Question: I've looked at a few solutions online but can't find any that seems to work.

This is what it looks like at the moment. I want the text to be centered with the center of the image.
Html code:
'''
<div id="header">
<ul>
<li><a class="no" href="index.html"><img src="images/miniLogo.png"/></a></li>
<li><a class="active" href="index.html">HOME</a></li>
<li><a href="product.html">PRODUCTS</a></li>
<li><a href="contact.html">ORDER</a></li>
<li><a href="about.html">ABOUT US</a></li>
<li><a href="contact.html">CONTACT US</a></li>
</ul>
</div>
'''
Css:
'''
#header {
background-color:#565656;
color:white;
text-align:center;
height:10%;
}
#header ul {
list-style-type: none;
margin: 0;
padding: 0;
overflow: hidden;
text-align:center;
vertical-align: middle;
}
#header li {
display:inline;
}
#header li a {
display: inline-block;
color: white;
text-align: center;
padding: 14px 16px;
text-decoration: none;
}
#header li a:hover {
background-color: #111;
}
'''
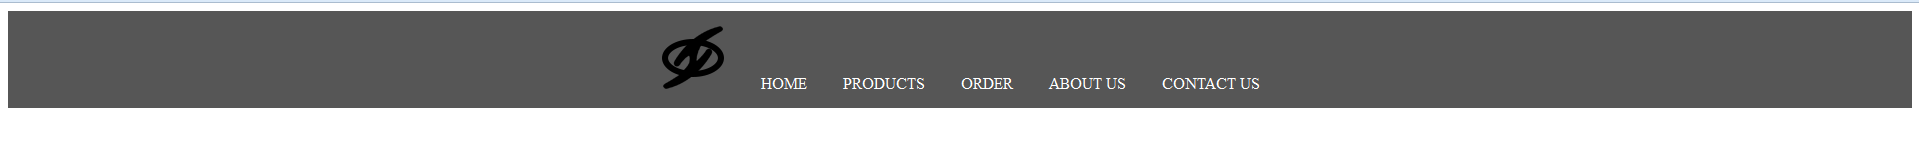
Answer: Add 'vertical-align: middle;' to the '#header li a' rule
'''
#header li a {
display: inline-block;
color: white;
text-align: center;
padding: 14px 16px;
text-decoration: none;
vertical-align: middle;
}
'''
Sample snippet
'''
#header {
background-color:#565656;
color:white;
text-align:center;
height:10%;
}
#header ul {
list-style-type: none;
margin: 0;
padding: 0;
overflow: hidden;
text-align:center;
}
#header li {
display:inline;
}
#header li a {
display: inline-block;
color: white;
text-align: center;
padding: 14px 16px;
text-decoration: none;
vertical-align: middle;
}
#header li a:hover {
background-color: #111;
}
'''
'''
<div id="header">
<ul>
<li><a class="no" href="index.html"><img src="images/miniLogo.png"/></a></li>
<li><a class="active" href="index.html">HOME</a></li>
<li><a href="product.html">PRODUCTS</a></li>
<li><a href="contact.html">ORDER</a></li>
<li><a href="about.html">ABOUT US</a></li>
<li><a href="contact.html">CONTACT US</a></li>
</ul>
</div>
'''